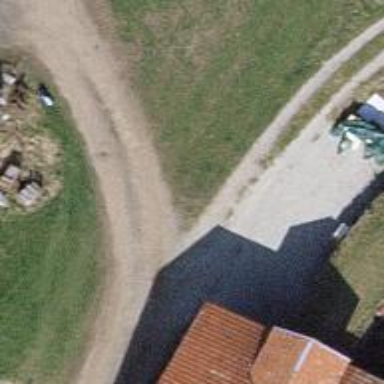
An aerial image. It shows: Unpaved driveway designated as service road.